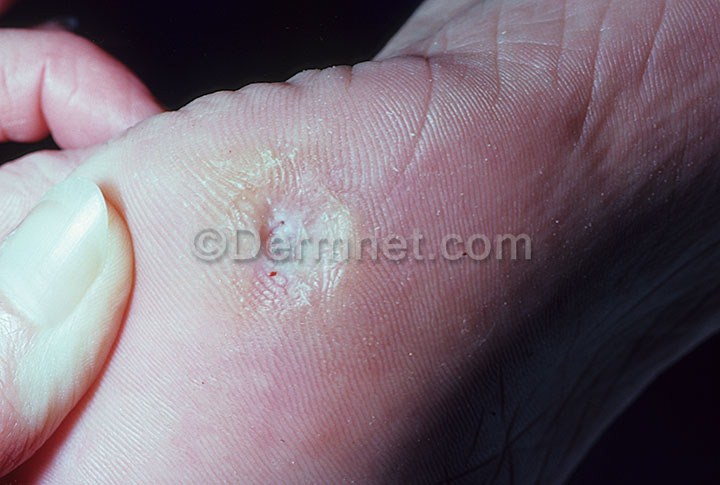
Disease: Warts Molluscum and other Viral Infections